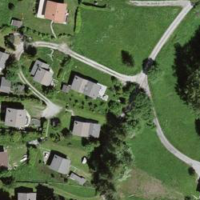
EUNIS habitat code: 55
Species observed at this site:
Turdus pilaris
Sciurus vulgaris
Garrulus glandarius
Chrysotoxum bicincta